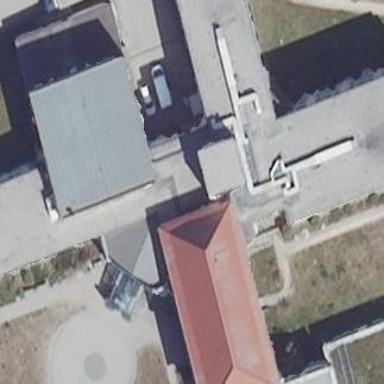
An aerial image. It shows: Hospital providing healthcare services.